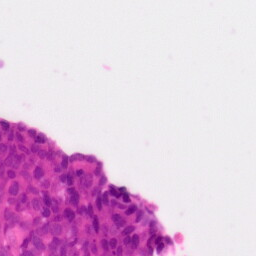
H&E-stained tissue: Colon